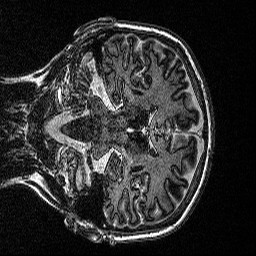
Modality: MP2RAGE
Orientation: coronal
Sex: female
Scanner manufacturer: siemens
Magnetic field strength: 3 T
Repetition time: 5 s
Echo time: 0.00292 s